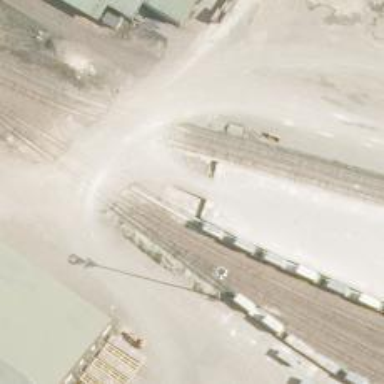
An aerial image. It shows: Railway spur service.